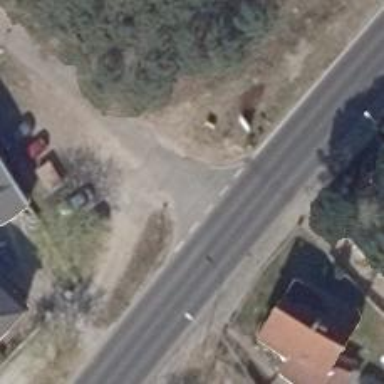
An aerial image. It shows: Road with "give way" sign.